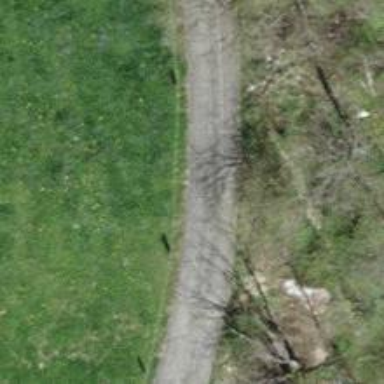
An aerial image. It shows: Unclassified road with asphalt surface.